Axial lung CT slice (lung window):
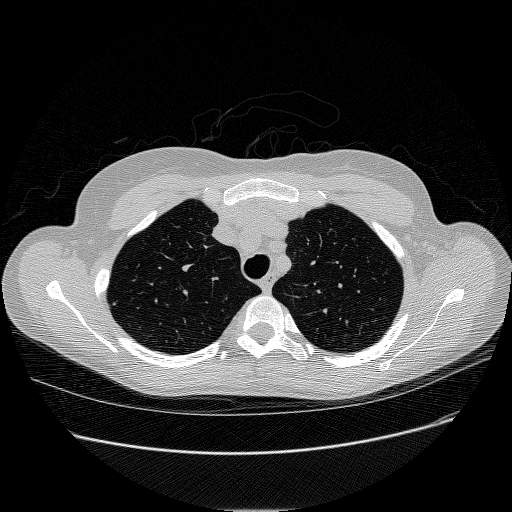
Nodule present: no